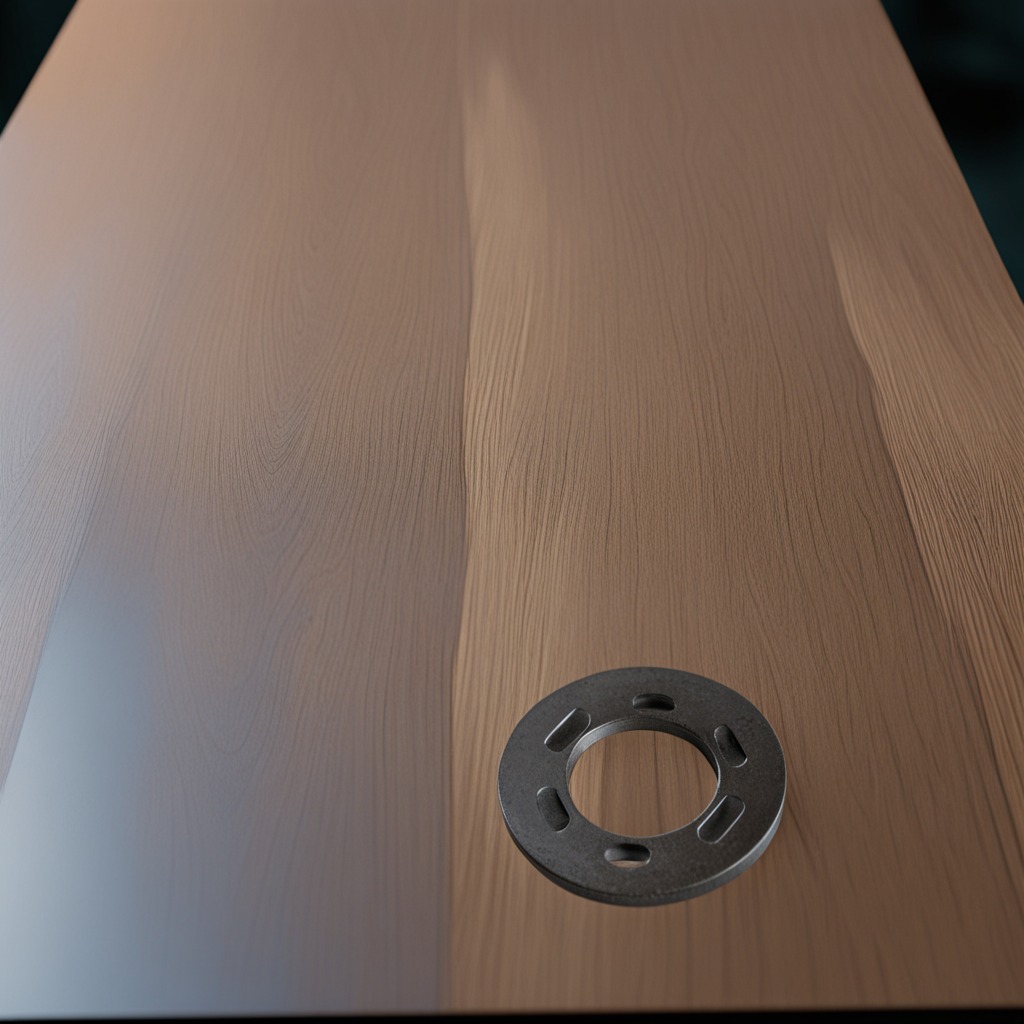
A flat metal washer is lying on the old table with faint burn marks in a small garage at twilight.